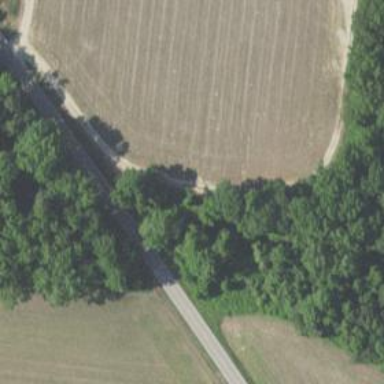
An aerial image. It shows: Culvert tunnel.